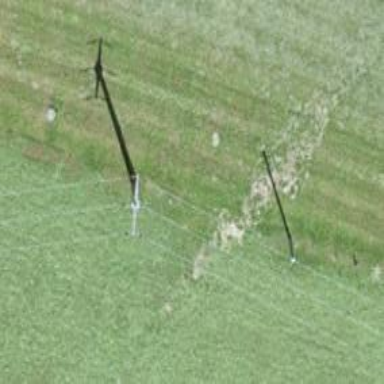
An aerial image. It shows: Minor power line with three cables.